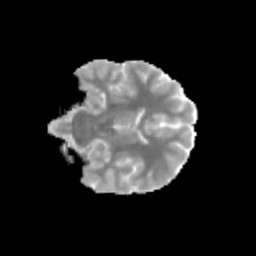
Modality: MD
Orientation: coronal
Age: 10
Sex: female
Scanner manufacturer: siemens
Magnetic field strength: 3 T
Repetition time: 3.8 s
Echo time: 0.07 s